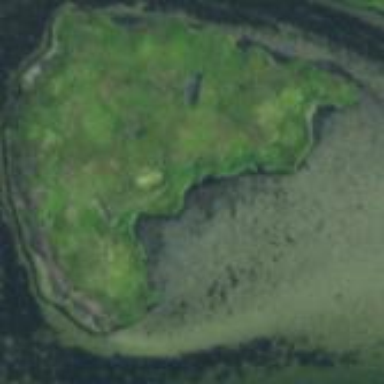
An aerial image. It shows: Islet located along the natural coastline.